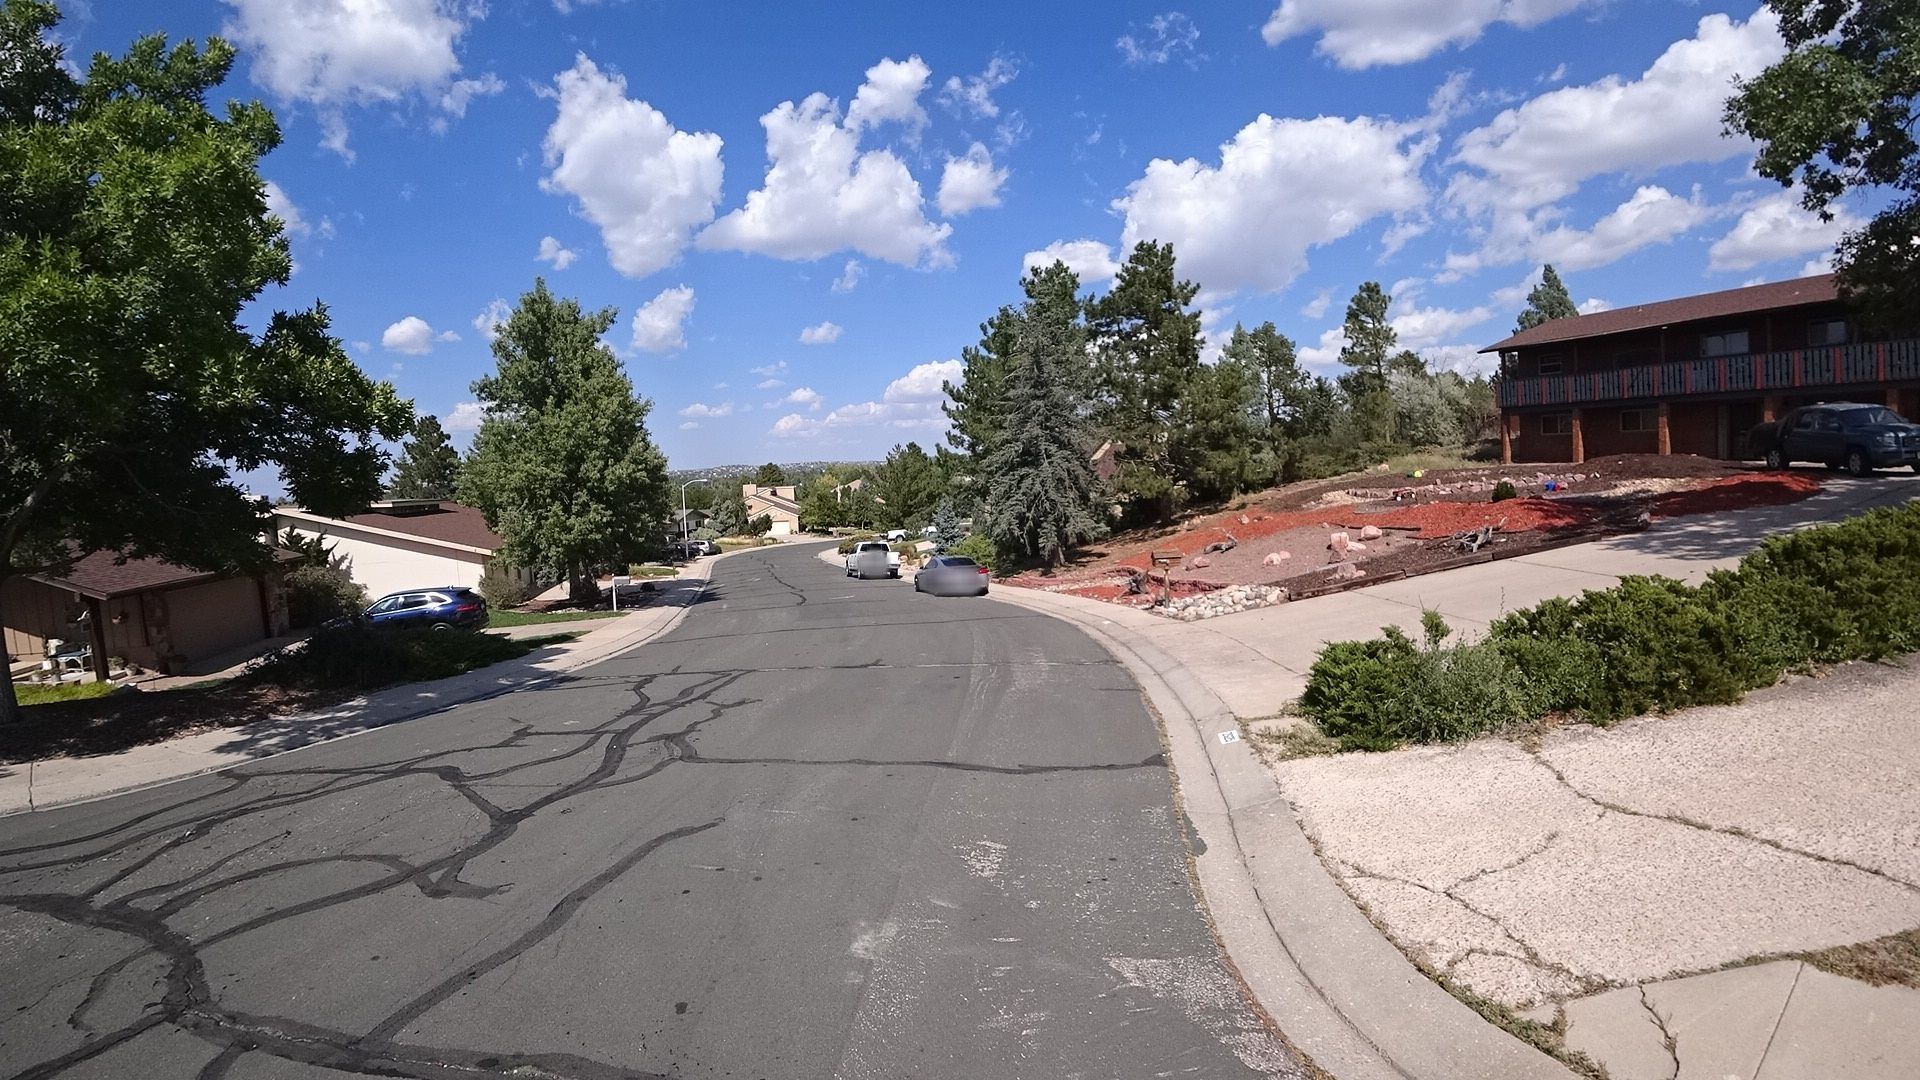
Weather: clear
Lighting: day
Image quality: good
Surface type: cycling surface
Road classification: cycleway, residential
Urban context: urban centre
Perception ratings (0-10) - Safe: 4.45, Lively: 6.16, Beautiful: 6, Boring: 2.12, Depressing: 4.58, Wealthy: 6.15